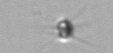
Label: Calciopappus